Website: bh-photo
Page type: account-dashboard
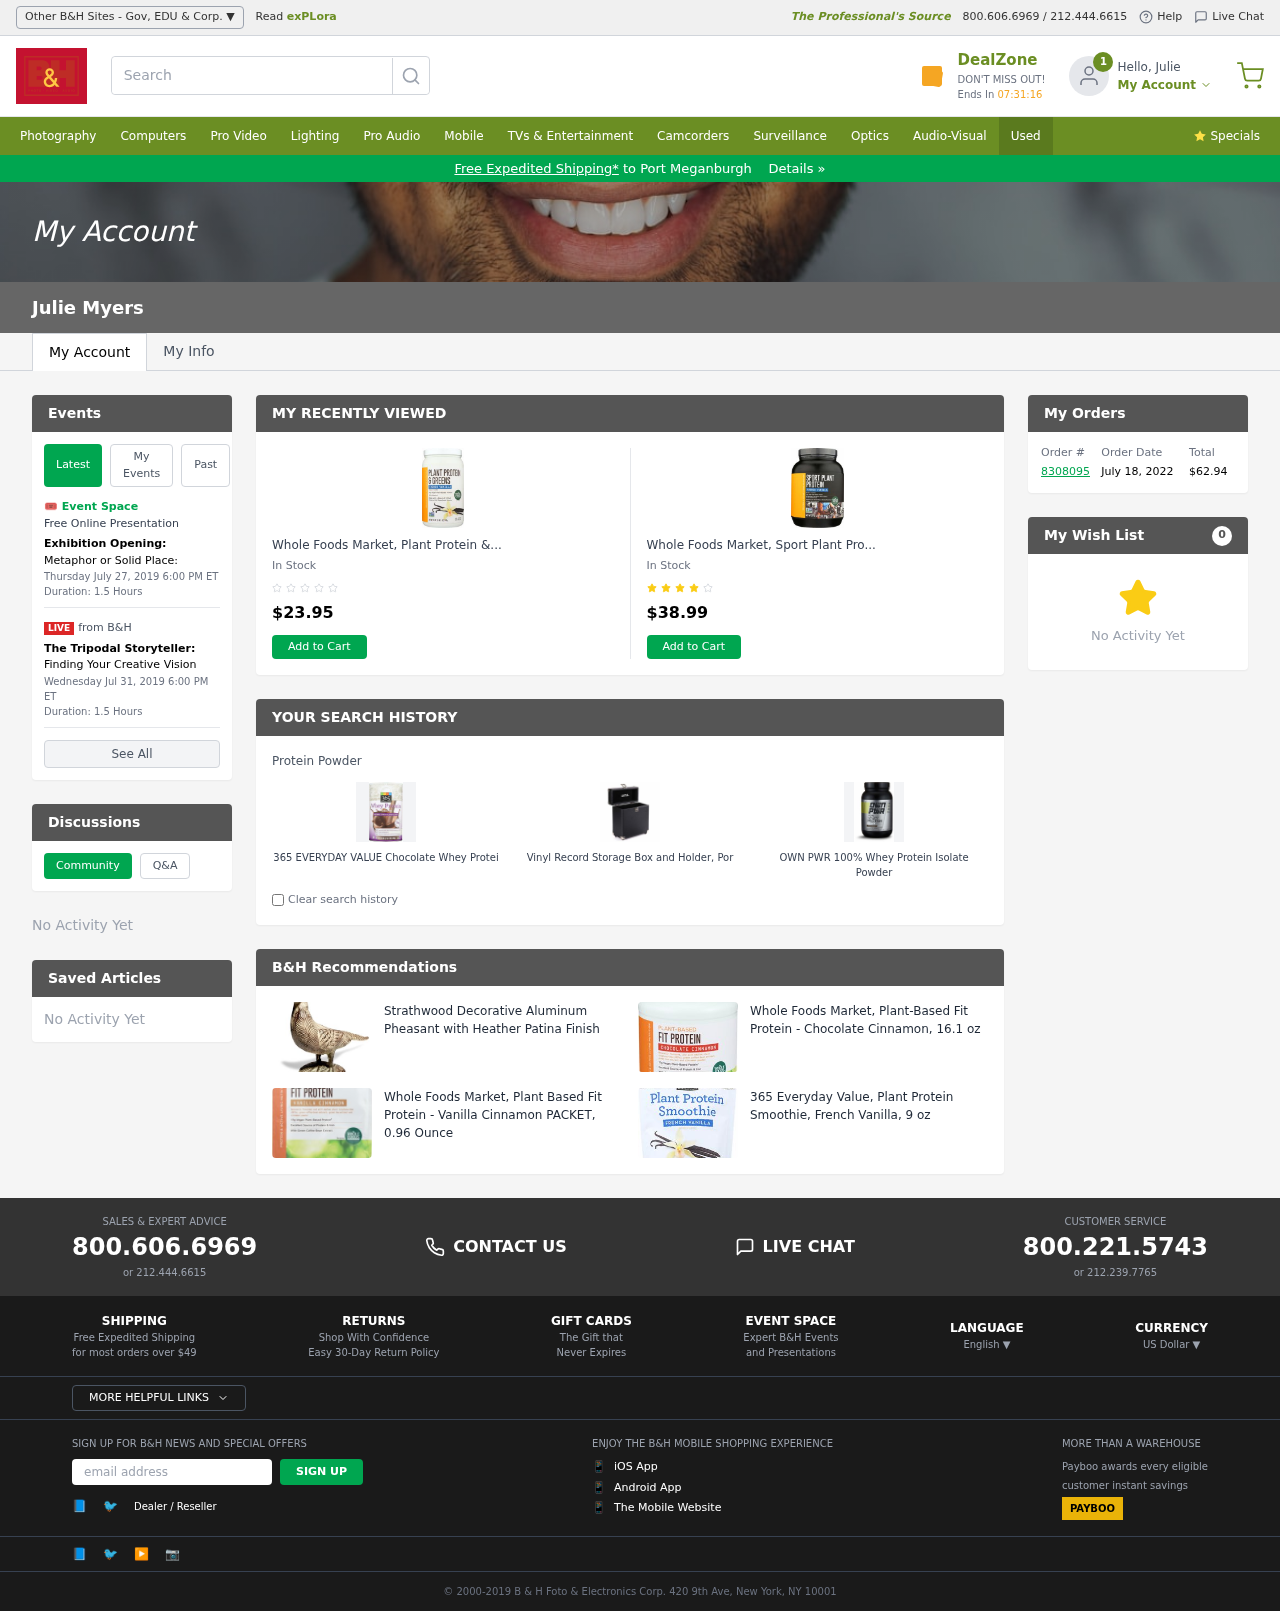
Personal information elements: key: PII_CITY
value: Port Meganburgh
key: PII_EMAIL
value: jmyers@hotmail.com
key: PII_FIRSTNAME
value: Julie
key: PII_FULLNAME
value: Julie Myers
Product elements: key: PRODUCT1_NAME
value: Whole Foods Market, Plant Protein & Greens, French Vanilla, 18 oz
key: PRODUCT1_PRICE
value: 23.95
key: PRODUCT2_NAME
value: Whole Foods Market, Sport Plant Protein, French Vanilla, 33 oz
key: PRODUCT2_PRICE
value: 38.99
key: PRODUCT3_ITEM_CATEGORY
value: Protein Powder
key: PRODUCT3_NAME
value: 365 EVERYDAY VALUE Chocolate Whey Protein Powder, 33 OZ
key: PRODUCT4_NAME
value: Vinyl Record Storage Box and Holder, Portable Retro Record Album Storage Case For 25+ Albums, Vinyl
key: PRODUCT5_NAME
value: OWN PWR 100% Whey Protein Isolate Powder, Gourmet Chocolate, 25 G Protein, 2 Pound (27 Servings)
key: PRODUCT6_NAME
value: Strathwood Decorative Aluminum Pheasant with Heather Patina Finish
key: PRODUCT7_NAME
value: Whole Foods Market, Plant-Based Fit Protein - Chocolate Cinnamon, 16.1 oz
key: PRODUCT8_NAME
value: Whole Foods Market, Plant Based Fit Protein - Vanilla Cinnamon PACKET, 0.96 Ounce
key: PRODUCT9_NAME
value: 365 Everyday Value, Plant Protein Smoothie, French Vanilla, 9 oz
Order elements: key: ORDER_ID
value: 8308095
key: ORDER_DATE
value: July 18, 2022
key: ORDER_TOTAL
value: $62.94
Other elements: key: WISHLIST_COUNT
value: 0